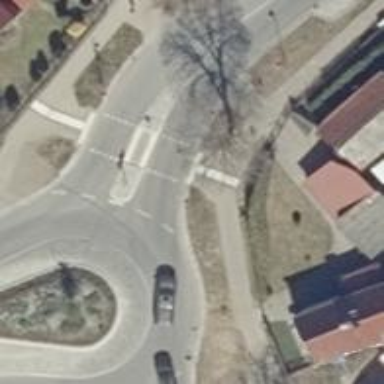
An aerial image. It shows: Uncontrolled road crossing with pedestrian island.